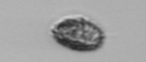
Label: Pseudochattonella_farcimen